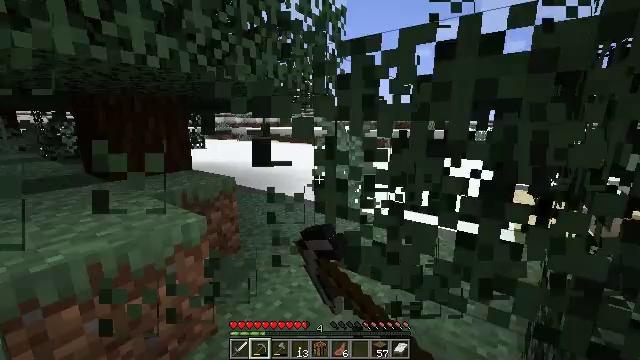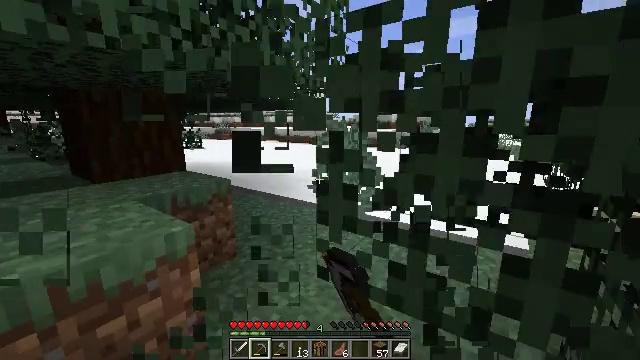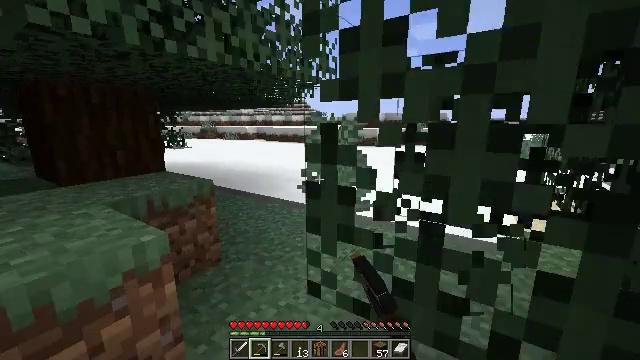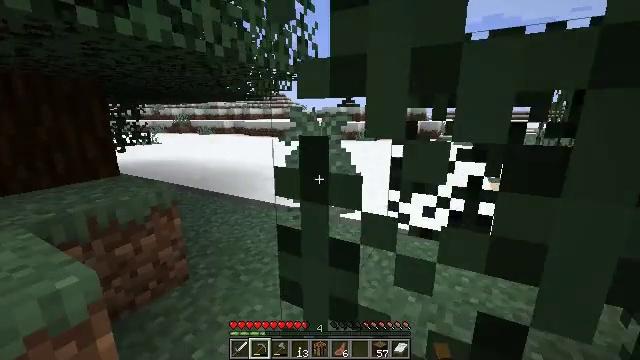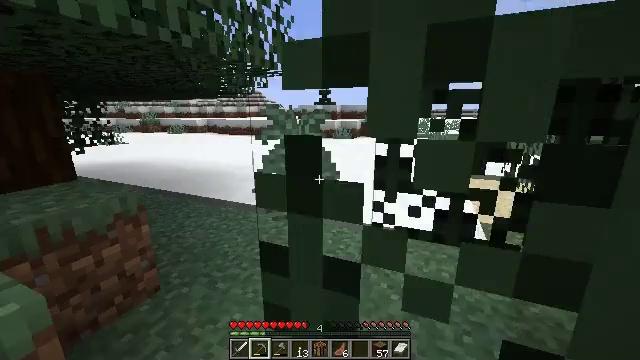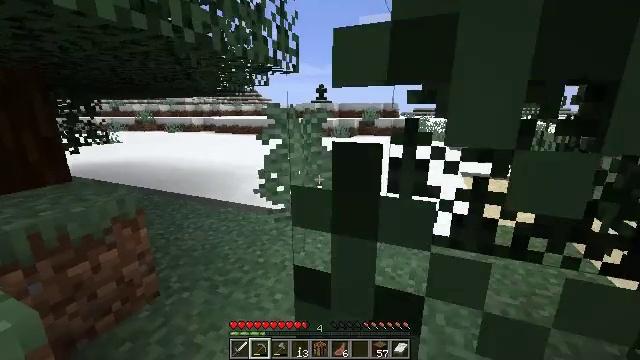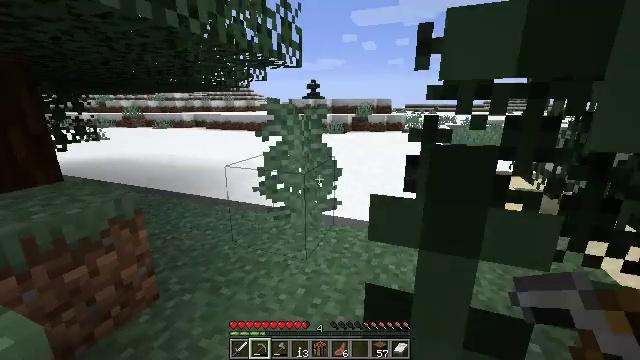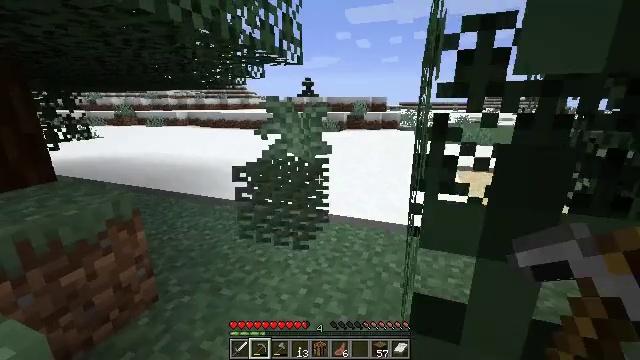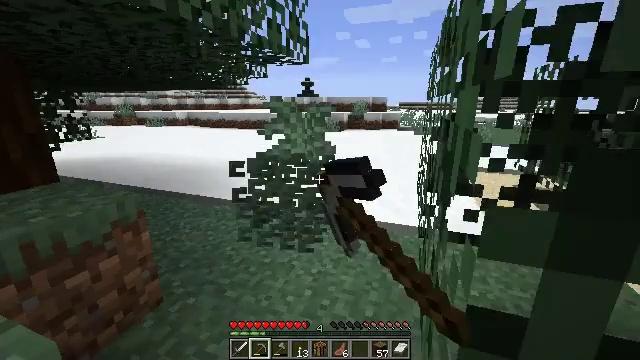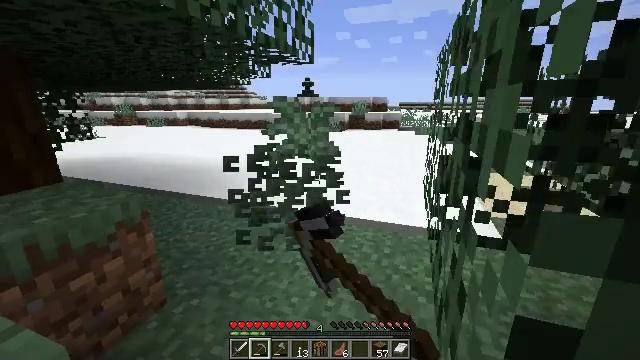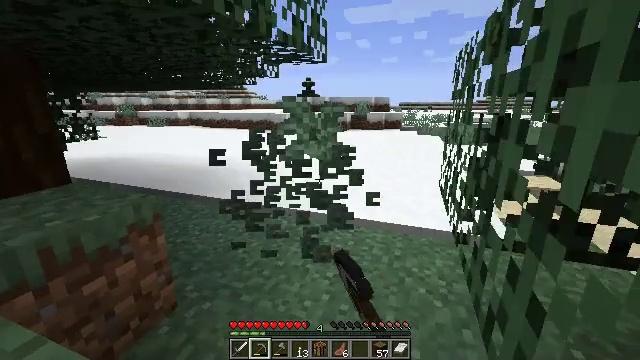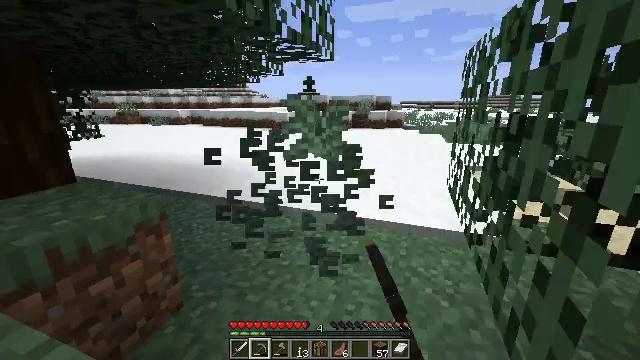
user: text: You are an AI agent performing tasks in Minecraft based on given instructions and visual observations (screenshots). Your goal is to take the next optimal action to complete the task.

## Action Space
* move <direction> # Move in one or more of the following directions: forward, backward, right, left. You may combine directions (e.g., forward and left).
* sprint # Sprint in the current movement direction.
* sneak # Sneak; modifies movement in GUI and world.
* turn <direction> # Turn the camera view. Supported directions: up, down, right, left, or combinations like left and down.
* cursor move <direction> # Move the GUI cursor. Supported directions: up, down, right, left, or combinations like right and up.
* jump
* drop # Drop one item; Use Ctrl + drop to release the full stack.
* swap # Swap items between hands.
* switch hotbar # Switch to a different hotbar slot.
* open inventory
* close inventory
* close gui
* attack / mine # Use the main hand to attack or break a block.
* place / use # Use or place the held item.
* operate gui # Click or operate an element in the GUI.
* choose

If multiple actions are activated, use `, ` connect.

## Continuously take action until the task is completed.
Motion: motion action
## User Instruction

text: Attack the large fern to gather it.
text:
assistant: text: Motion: move forward
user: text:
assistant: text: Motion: move forward, turn right
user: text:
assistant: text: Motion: move forward, turn right and down
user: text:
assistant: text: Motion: move forward, turn right
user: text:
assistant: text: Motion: move forward
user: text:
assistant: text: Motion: move forward, turn right
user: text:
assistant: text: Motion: move forward, turn right, attack / mine
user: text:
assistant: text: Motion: move forward, attack / mine
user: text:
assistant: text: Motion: move forward, attack / mine
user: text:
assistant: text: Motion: move forward, attack / mine
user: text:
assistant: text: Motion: move forward, attack / mine
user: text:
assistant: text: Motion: attack / mine